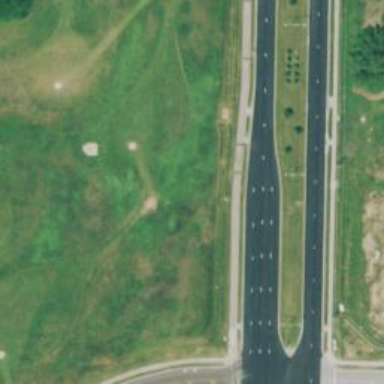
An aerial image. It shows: Disc golf course for leisure activity.